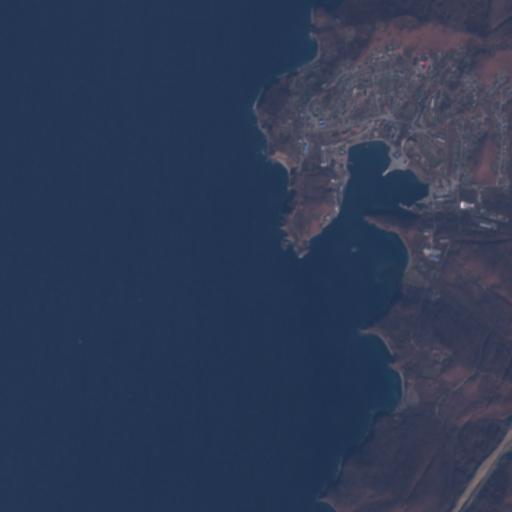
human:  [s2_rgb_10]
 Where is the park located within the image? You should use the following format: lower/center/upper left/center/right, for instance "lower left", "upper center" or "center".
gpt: The park is located in the upper right of the image.
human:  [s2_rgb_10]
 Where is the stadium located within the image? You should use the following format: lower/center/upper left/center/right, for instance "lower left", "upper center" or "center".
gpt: The stadium is located in the upper right of the image.
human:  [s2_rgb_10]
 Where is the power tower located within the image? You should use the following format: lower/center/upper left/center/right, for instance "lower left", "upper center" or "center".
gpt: There is no power tower in the image.